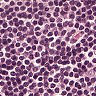
Metastatic tissue present: no